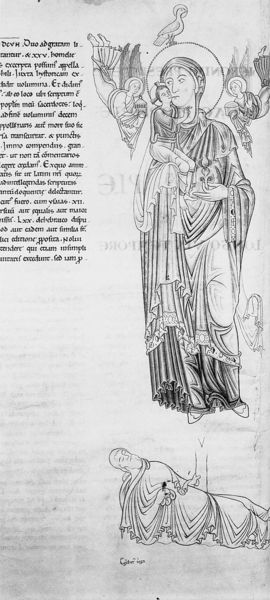
Titel: Jesaja - Kommentar
Institution: Dijon, Bibliothèque Municipale
Schlagwörter: flügel, hand, mann, umhang, vogel, weiß, ausschnitt, blume, finger, frau, grau, kleid, schwarz, zeichnung, schleier, tuch, falten, halten, stehen, taube, tot, tragen, gewand, kind, engel, schrift, liegen, schlafen, grafik, weis, baby, umarmen, buch, traum, druck, stich, seite, schwarzweiß, text, knien, lilie, buchseite, heiligenschein, christus, jesus, mittelalter, heilige, maria, madonna, latein, angeschnitten, buchmalerei, muttergottes, manuskript, christliche, randzeichnung, hl. geist, recto, manuskriptseite